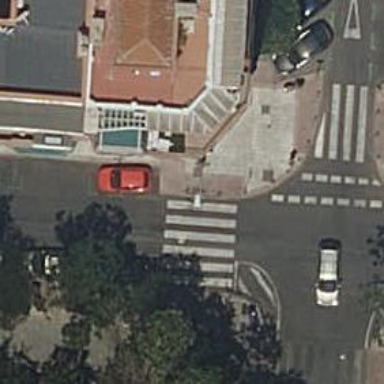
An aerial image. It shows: Uncontrolled crossing on the road.